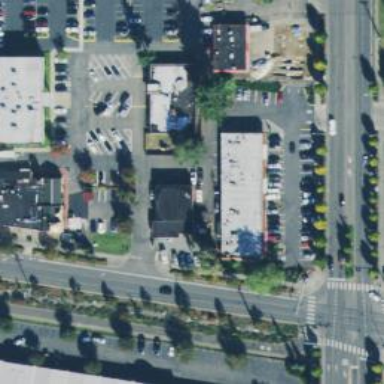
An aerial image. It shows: Convenience shop.